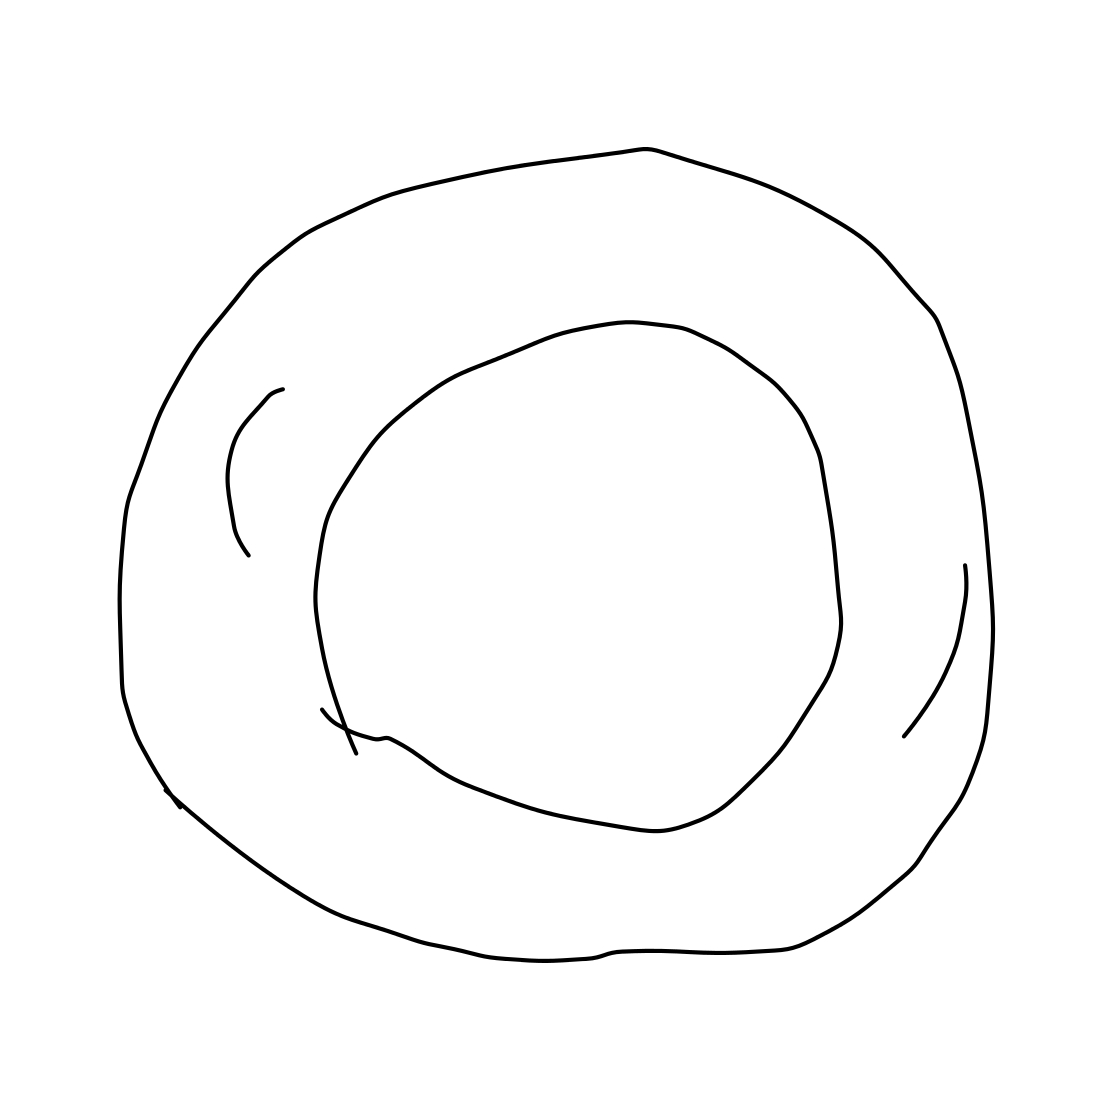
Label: donut